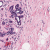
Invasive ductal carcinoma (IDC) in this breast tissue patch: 0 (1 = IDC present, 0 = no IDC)